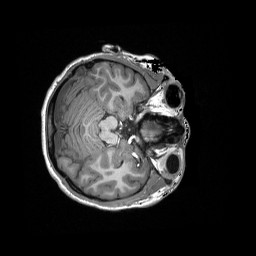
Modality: T1w
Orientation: axial
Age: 20
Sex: female
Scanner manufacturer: siemens
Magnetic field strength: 3 T
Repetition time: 2.3 s
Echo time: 0.00298 s